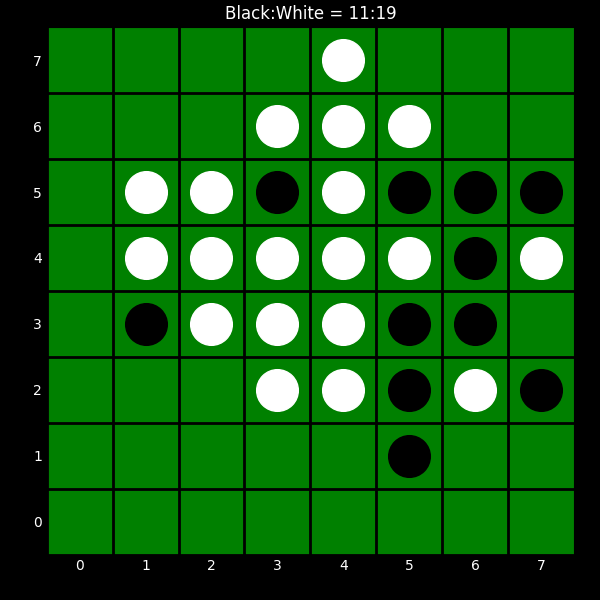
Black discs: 11
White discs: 19